Field crop: maize
Growth stage: 2
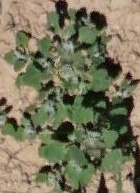
Species: chenopodium